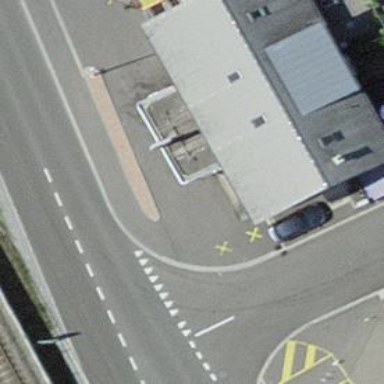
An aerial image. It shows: Fuel station.